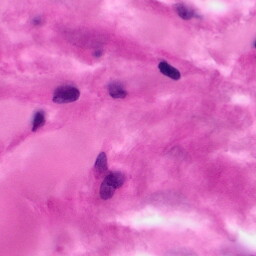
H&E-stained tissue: Pancreatic